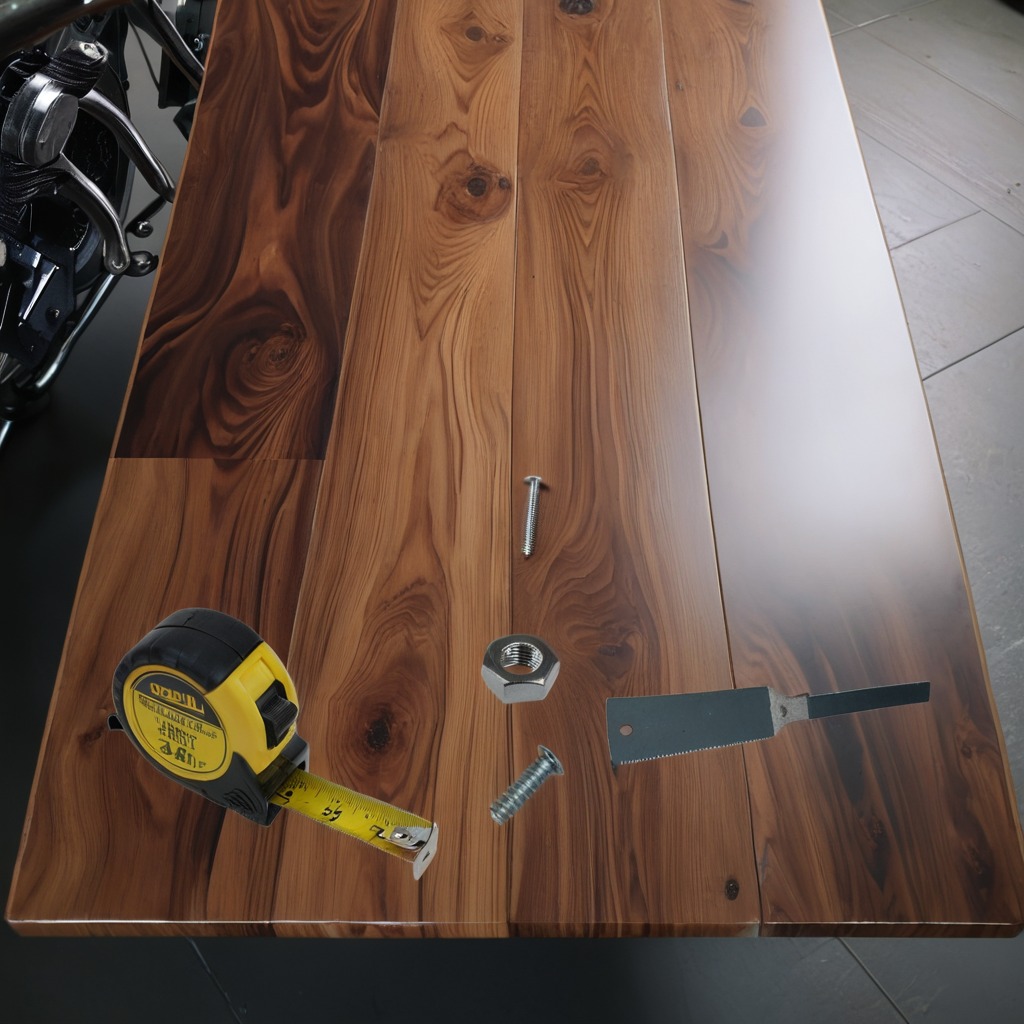
A measuring tape, a metal machine screw, a coiled metal spring, a handheld metal saw, and a metal nut are lying on the wooden table.